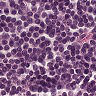
Metastatic tissue present: no